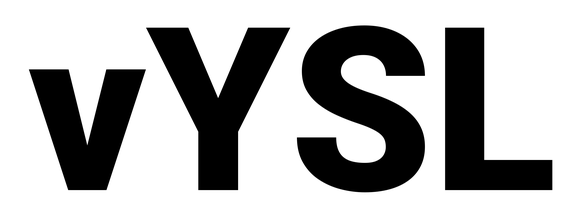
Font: Roboto_Black